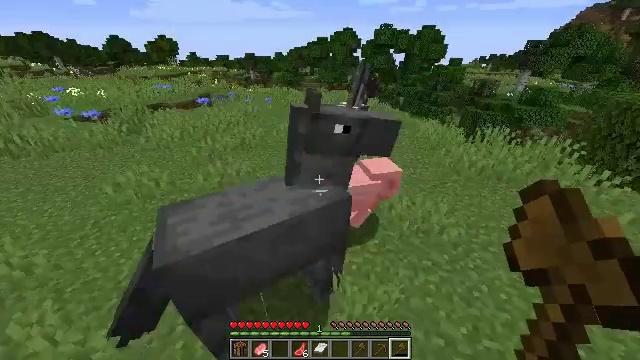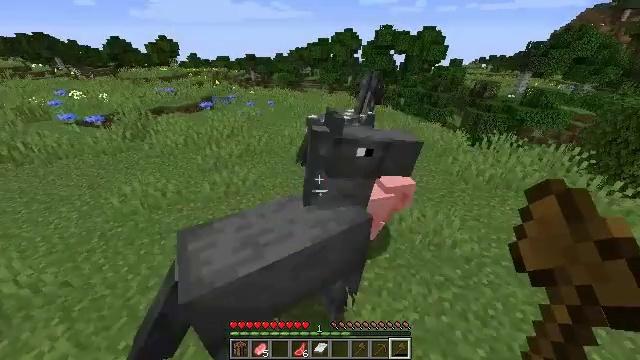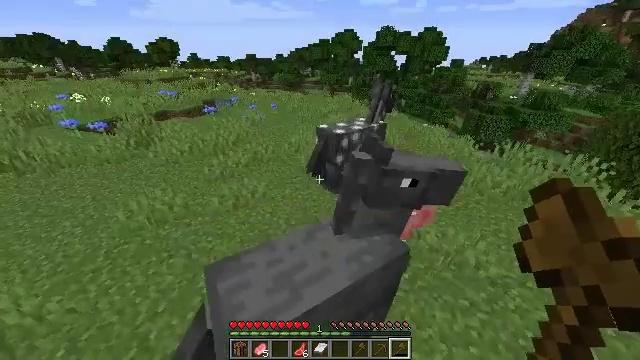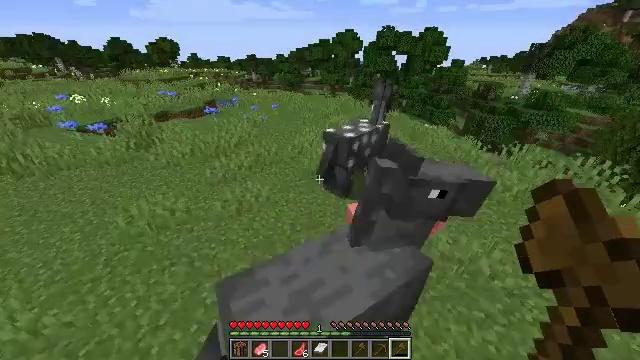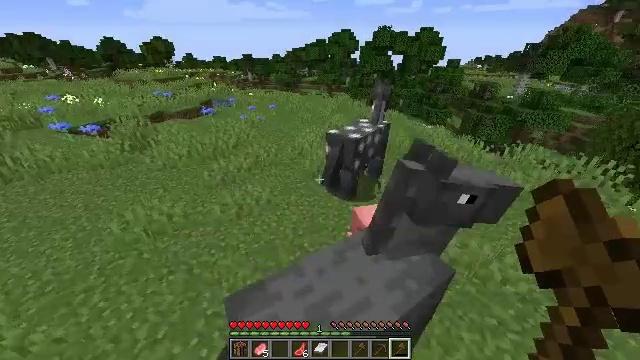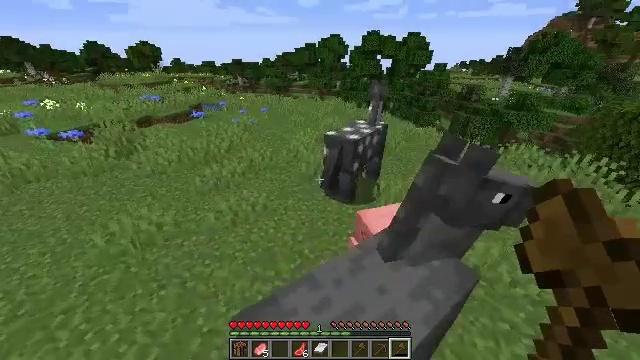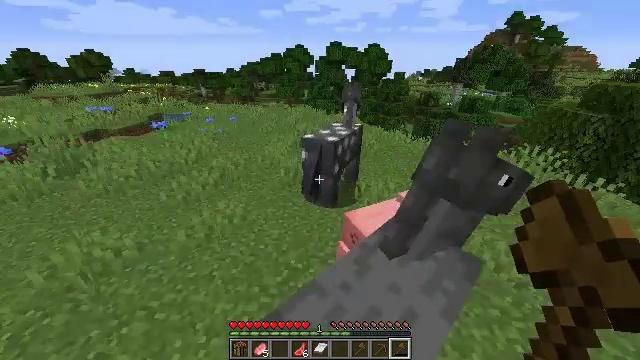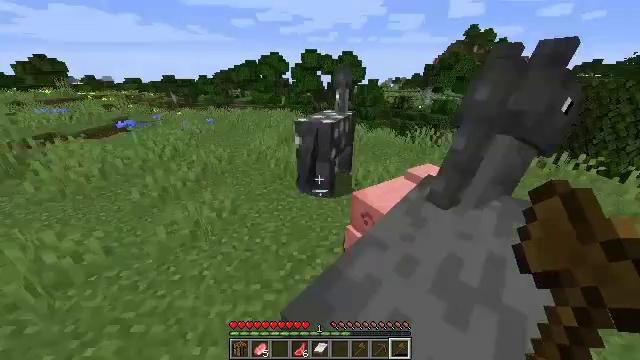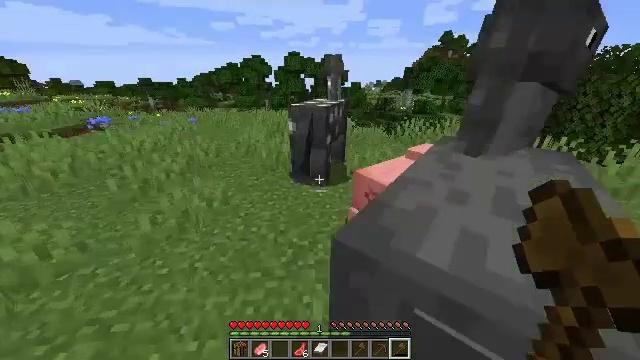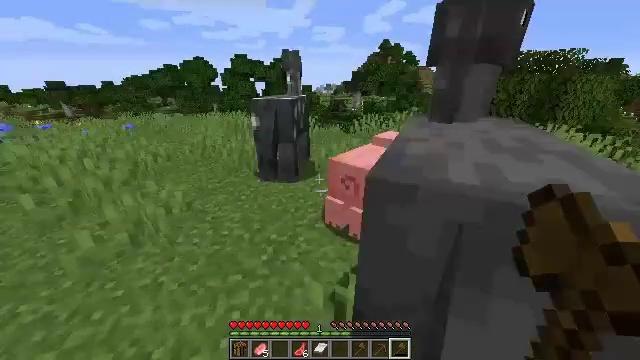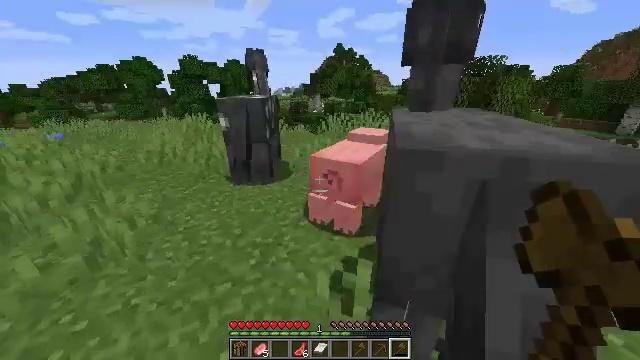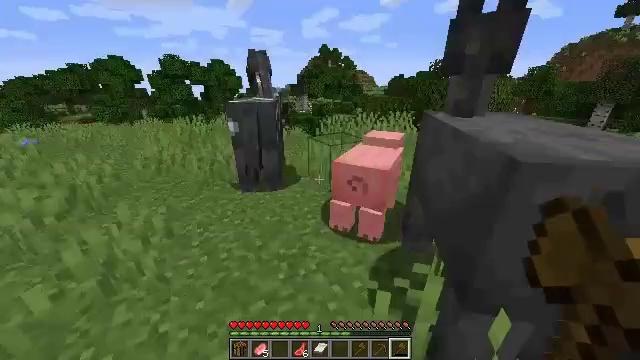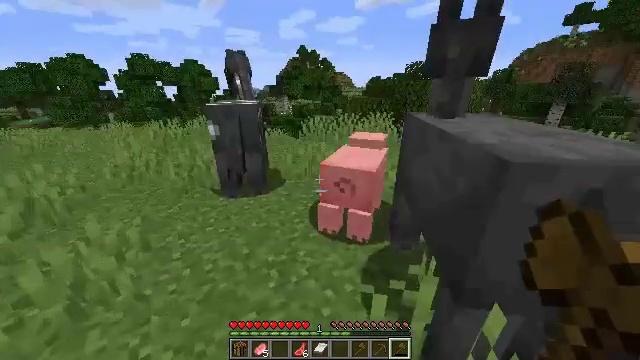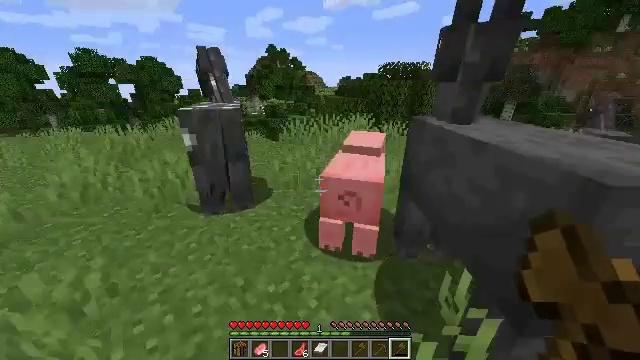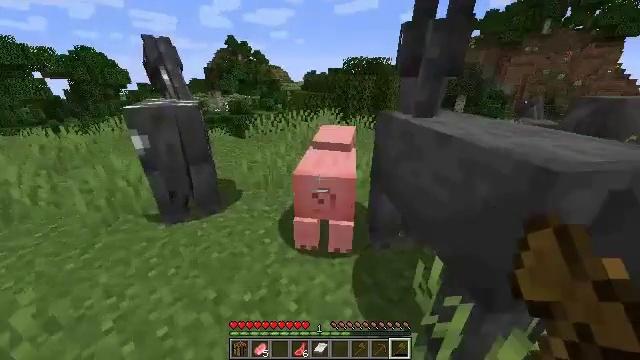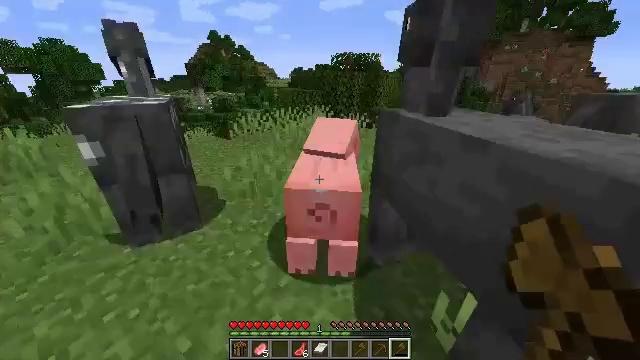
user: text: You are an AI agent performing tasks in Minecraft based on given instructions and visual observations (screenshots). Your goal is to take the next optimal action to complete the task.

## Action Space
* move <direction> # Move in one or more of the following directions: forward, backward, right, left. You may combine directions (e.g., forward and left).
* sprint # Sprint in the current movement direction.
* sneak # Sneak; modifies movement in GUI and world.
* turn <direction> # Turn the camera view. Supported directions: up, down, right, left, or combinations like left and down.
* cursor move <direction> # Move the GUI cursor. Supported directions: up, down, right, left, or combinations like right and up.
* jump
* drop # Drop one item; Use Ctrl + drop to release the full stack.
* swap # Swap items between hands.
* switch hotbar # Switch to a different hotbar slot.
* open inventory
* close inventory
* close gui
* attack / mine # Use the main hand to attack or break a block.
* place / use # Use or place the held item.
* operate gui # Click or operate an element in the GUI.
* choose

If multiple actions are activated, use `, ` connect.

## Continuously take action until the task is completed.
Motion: motion action
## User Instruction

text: Kill the pig.
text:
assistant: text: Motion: move forward
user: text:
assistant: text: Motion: move forward
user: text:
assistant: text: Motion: move forward
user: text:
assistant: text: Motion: move forward
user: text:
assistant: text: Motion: move forward, turn right
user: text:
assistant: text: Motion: move forward, turn right and up
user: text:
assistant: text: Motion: move forward, turn right and up
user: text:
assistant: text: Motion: move forward, turn right
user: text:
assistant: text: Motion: move forward, turn right
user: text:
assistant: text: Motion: move forward and move left, turn right
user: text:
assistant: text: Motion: move forward and move left, turn right
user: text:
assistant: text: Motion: move forward and move left, turn right
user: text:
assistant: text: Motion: move forward, turn right
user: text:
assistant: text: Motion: move forward, turn right and down
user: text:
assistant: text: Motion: move forward, turn right
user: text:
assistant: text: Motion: move forward, turn right and down
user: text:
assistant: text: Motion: move forward, turn right and down, jump
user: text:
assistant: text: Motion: move forward, turn right and down, jump
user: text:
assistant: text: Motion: move forward, turn right, jump
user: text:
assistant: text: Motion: move forward and move right, jump
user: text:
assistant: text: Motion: move forward and move right, turn down
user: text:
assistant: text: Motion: move forward and move right, turn left and down
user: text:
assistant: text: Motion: move right, turn left and down
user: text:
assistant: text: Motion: turn left and down
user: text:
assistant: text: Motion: move back, turn right and down
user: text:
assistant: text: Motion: move back, turn right and down
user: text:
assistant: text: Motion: move back, turn right and down
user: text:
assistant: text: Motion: move back, turn right and up
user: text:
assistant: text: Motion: move back and move right, turn right and up
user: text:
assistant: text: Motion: move back and move right, turn up